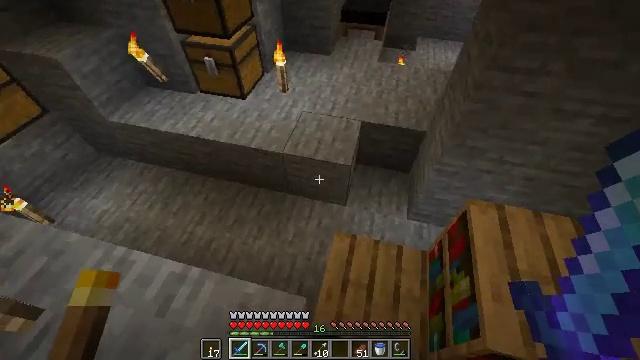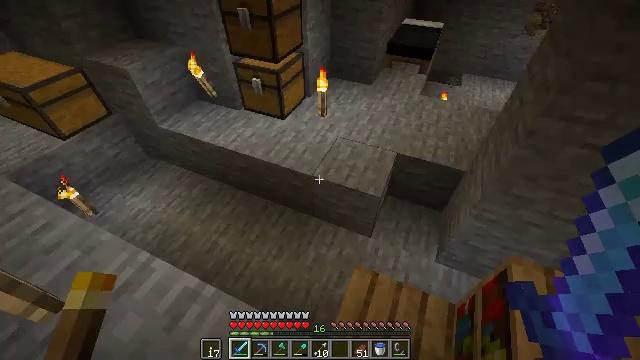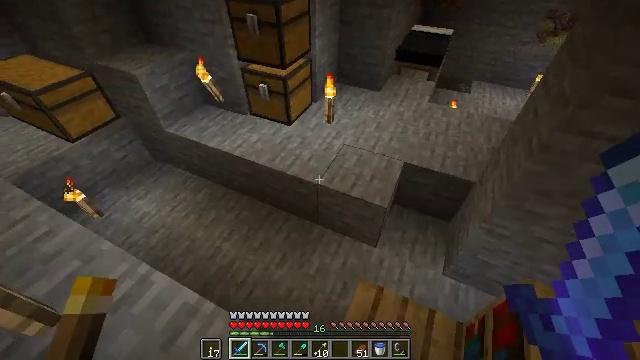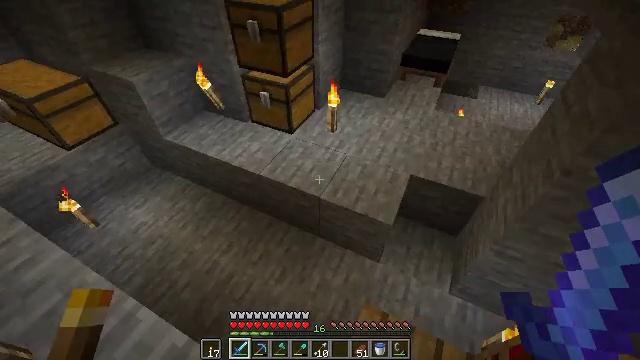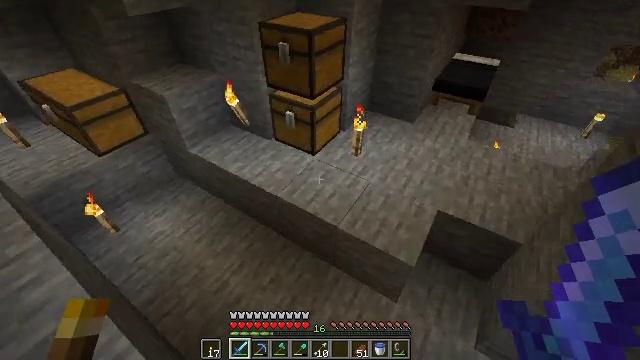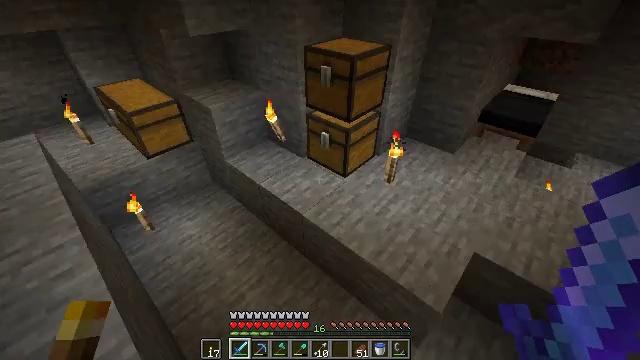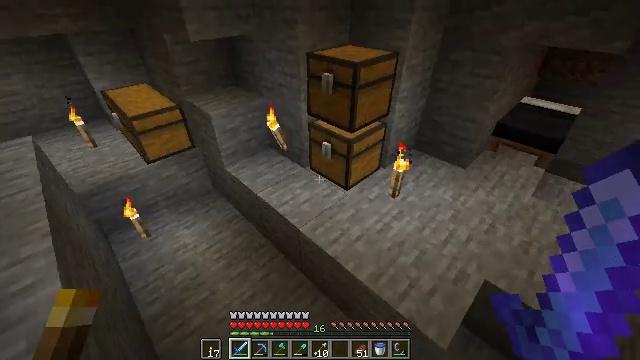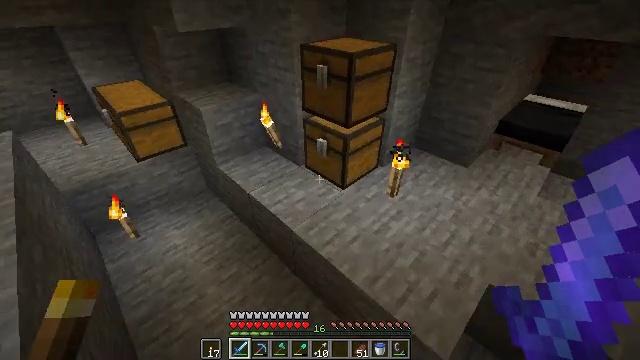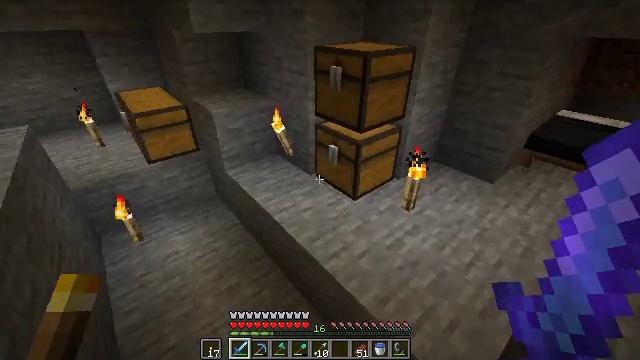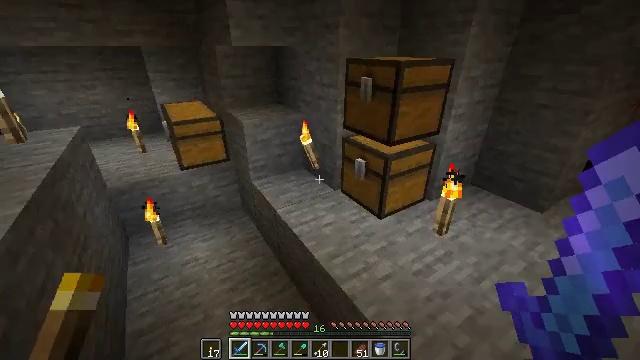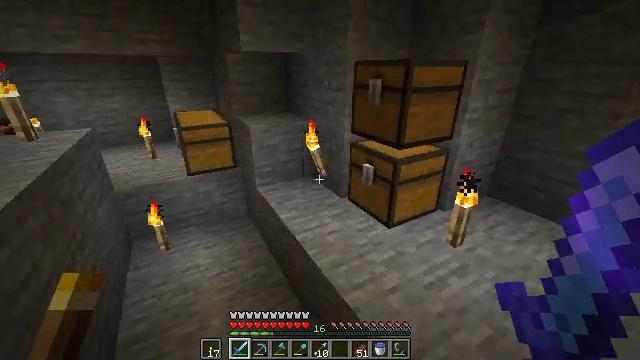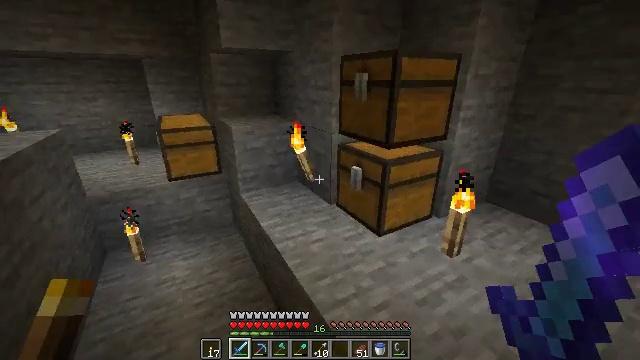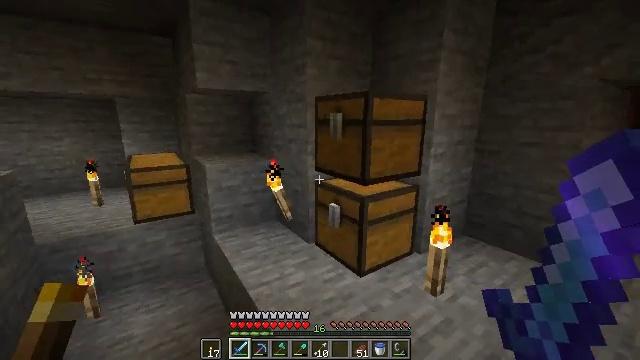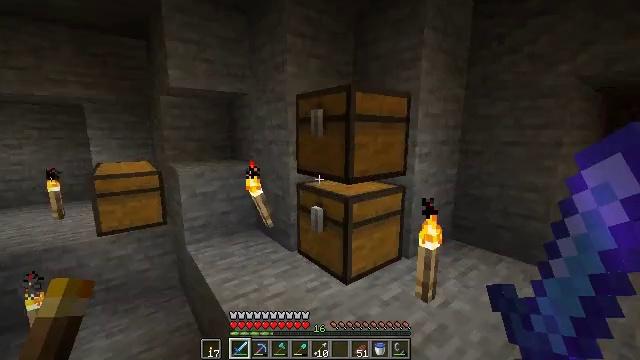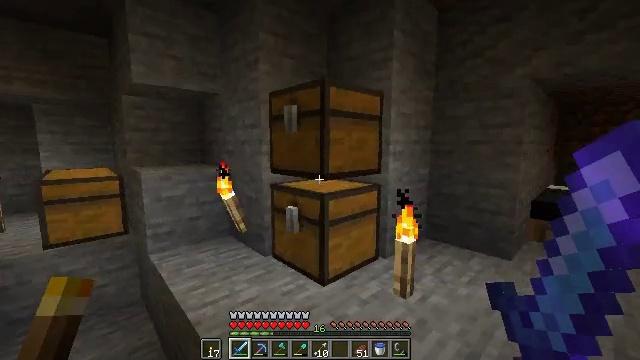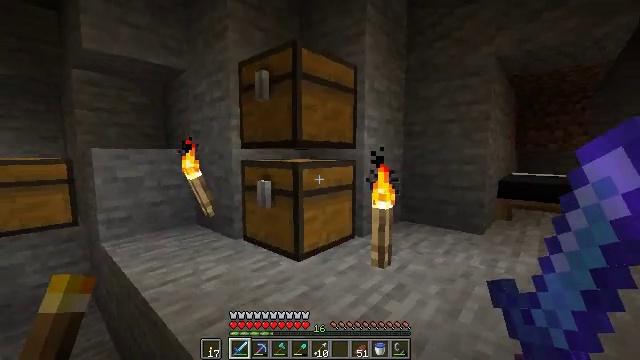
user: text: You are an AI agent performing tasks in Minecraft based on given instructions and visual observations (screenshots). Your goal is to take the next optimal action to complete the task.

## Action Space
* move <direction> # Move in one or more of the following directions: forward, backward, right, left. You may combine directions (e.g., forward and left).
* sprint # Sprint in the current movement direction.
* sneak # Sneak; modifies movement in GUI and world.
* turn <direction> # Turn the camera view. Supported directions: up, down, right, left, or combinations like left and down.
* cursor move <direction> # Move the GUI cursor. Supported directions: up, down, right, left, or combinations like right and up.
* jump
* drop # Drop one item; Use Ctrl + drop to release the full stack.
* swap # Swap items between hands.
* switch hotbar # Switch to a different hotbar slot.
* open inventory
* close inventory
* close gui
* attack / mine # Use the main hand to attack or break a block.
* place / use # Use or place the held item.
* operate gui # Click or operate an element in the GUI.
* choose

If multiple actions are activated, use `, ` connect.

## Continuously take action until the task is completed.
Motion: motion action
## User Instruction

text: craft item smooth sandstone slab
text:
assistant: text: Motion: move forward, turn left and up
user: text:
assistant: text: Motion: move forward, turn left
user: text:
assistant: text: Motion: move forward
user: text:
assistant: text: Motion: move forward, turn left and up
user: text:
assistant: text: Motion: move forward and move right, turn left and up
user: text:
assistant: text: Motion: move forward and move right, turn left and up
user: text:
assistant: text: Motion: move forward and move right
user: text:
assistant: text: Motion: move forward and move right, turn left and up
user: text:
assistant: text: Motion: move forward and move right, turn left and up
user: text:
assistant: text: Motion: move forward, turn left and up
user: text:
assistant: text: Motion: move forward, turn up
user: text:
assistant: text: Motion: turn right and up
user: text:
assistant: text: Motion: turn right and up
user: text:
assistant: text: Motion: turn right and up
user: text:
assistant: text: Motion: turn right and up, use / place
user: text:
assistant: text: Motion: use / place
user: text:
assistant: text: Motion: use / place
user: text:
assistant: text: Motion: no_op
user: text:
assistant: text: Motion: no_op
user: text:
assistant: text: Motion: no_op
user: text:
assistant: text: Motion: turn left and down
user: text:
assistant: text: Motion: turn left
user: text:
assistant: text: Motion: no_op
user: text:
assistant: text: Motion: no_op
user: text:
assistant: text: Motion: no_op
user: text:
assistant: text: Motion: turn right
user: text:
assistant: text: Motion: turn right
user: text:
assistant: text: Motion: turn up
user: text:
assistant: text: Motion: no_op
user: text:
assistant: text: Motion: no_op